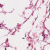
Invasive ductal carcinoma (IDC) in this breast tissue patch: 0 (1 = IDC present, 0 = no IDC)